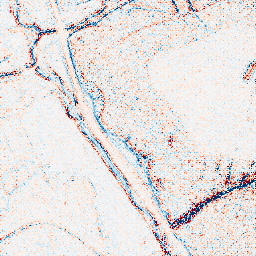
Category: edge_preserving
Decomposition family: bilateral
Decomposition parameters: d: 9
sigma_color: 100
sigma_space: 100
Upsampling method: regularized
Upsampling parameters: scale: 2
lambda_reg: 0.1
Upsampling scale: 2